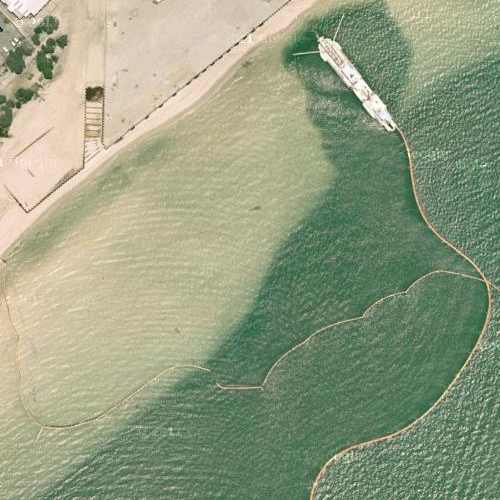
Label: sydney